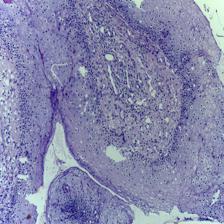
Diagnosis: Normal